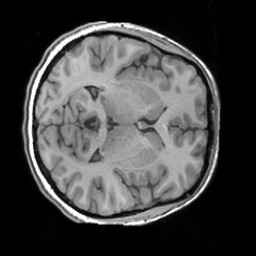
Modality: T1w
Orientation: axial
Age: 23
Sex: female
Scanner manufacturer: siemens
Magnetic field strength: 3 T
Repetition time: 1.63 s
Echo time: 0.00311 s